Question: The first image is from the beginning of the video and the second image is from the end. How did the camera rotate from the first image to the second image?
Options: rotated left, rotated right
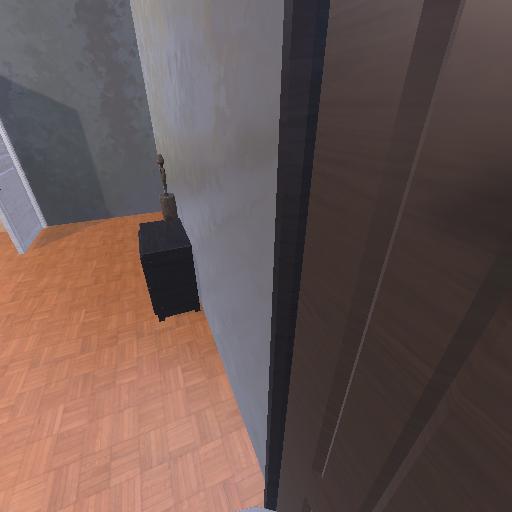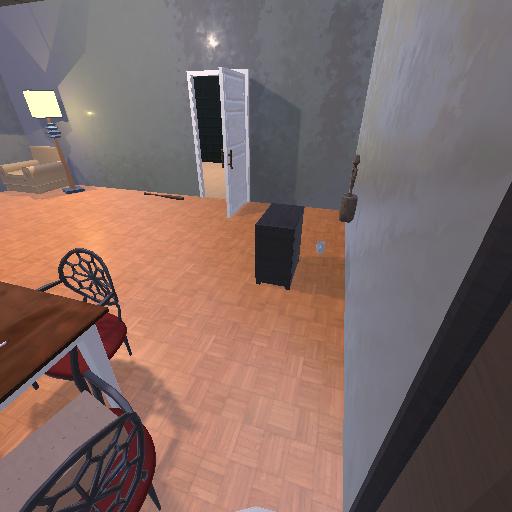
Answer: rotated left